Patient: sex F, age 44
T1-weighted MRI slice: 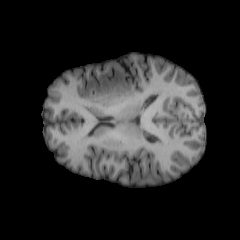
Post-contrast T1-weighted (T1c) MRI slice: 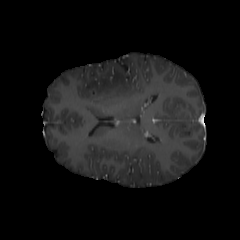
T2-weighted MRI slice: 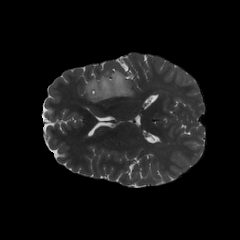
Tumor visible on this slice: yes
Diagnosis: Oligodendroglioma, IDH-mutant, 1p/19q-codeleted
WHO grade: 2